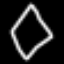
Label: diamond